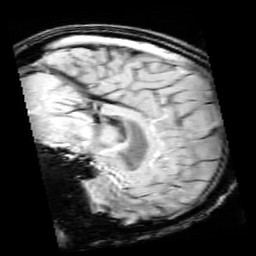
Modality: SWI
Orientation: sagittal
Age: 13
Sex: male
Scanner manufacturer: siemens
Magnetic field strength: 3 T
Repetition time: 0.027 s
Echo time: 0.02 s